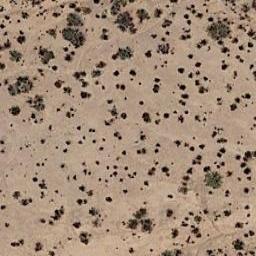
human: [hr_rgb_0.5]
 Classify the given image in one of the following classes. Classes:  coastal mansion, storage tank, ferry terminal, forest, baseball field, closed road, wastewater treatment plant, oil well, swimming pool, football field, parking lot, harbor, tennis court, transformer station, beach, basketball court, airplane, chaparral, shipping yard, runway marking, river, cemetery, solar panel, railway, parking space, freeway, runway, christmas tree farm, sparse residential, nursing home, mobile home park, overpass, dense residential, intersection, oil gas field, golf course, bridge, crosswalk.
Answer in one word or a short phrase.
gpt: chaparral